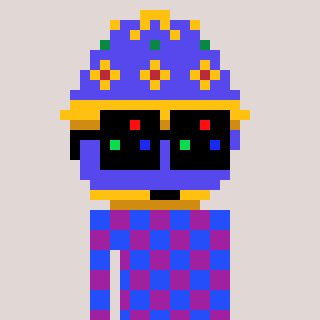
a pixel art character with square black sunglasses, a faberge-shaped head and a magenta-colored body on a warm background